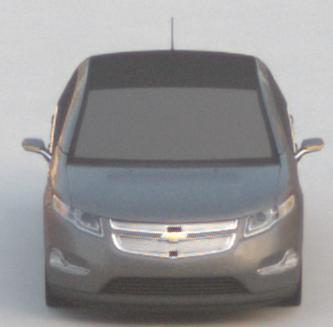
Make: Chevrolet
Model: Volt
Detailed model: Volt
Model produced from: 2011/11
Model produced until: 2014/08
Doors: 5
Color: gray
Road condition: dry road
Daytime: sunrise or sunset
Contrast: low contrast